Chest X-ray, PA view. Patient: 27 years old, sex F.
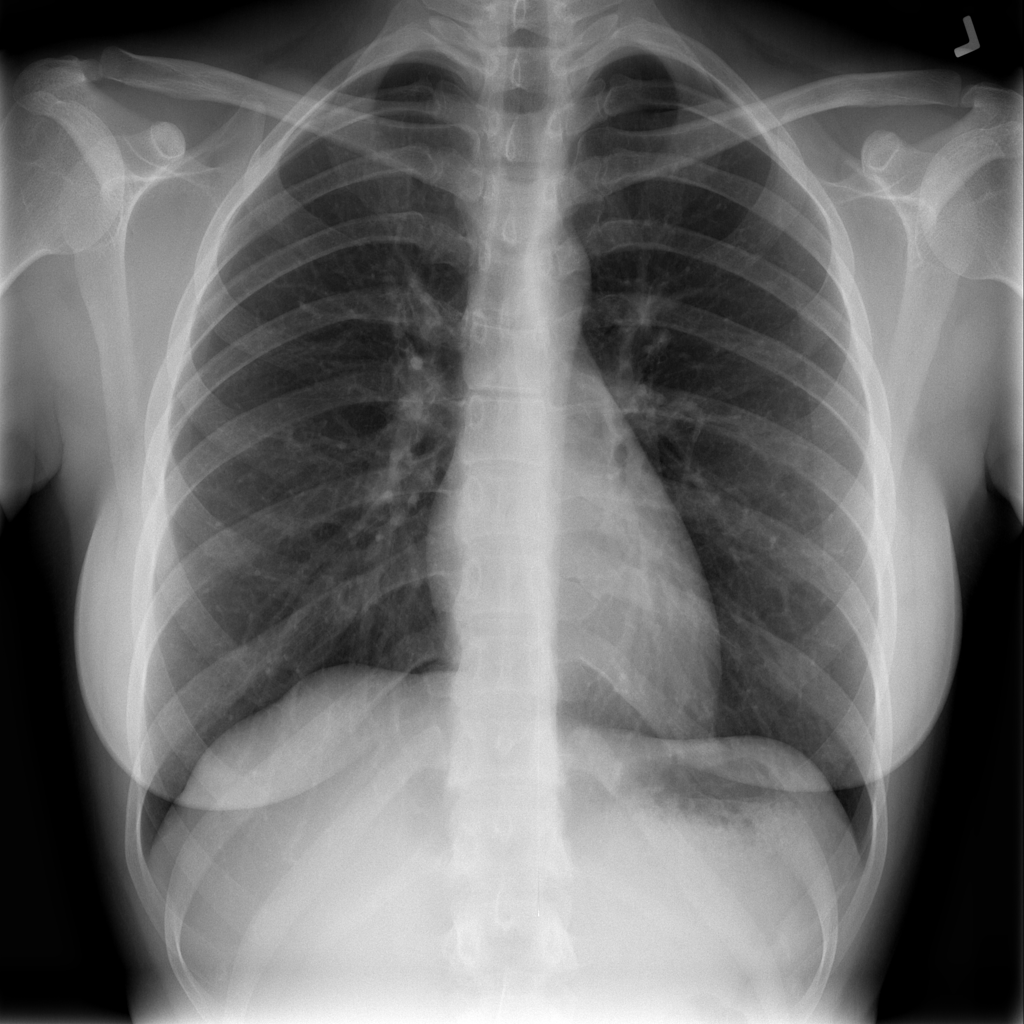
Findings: No Finding